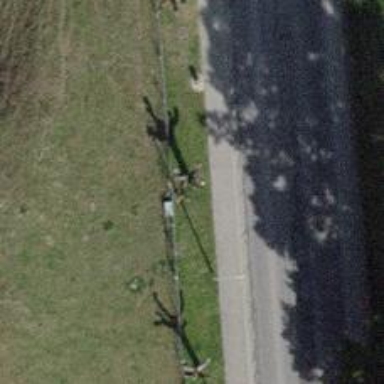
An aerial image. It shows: Bench.